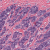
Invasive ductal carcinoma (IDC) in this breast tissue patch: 1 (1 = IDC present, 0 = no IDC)